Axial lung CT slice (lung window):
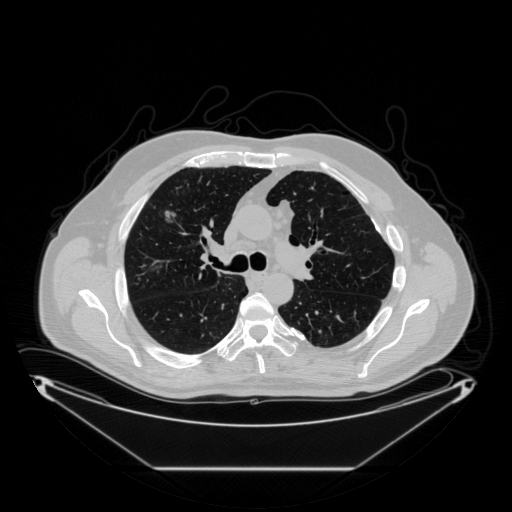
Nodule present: yes
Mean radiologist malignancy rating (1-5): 3.667